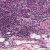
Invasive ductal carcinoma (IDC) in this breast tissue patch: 1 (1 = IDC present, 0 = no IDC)